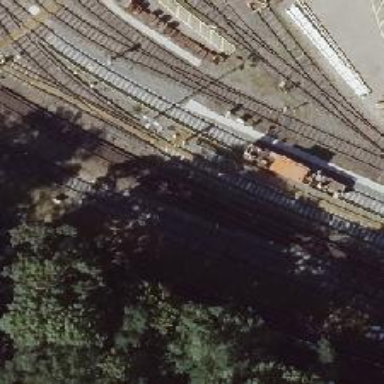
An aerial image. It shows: Siding rail service electrified at the top.